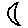
Label: moon